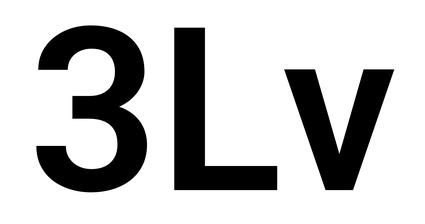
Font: Roboto_SemiBold